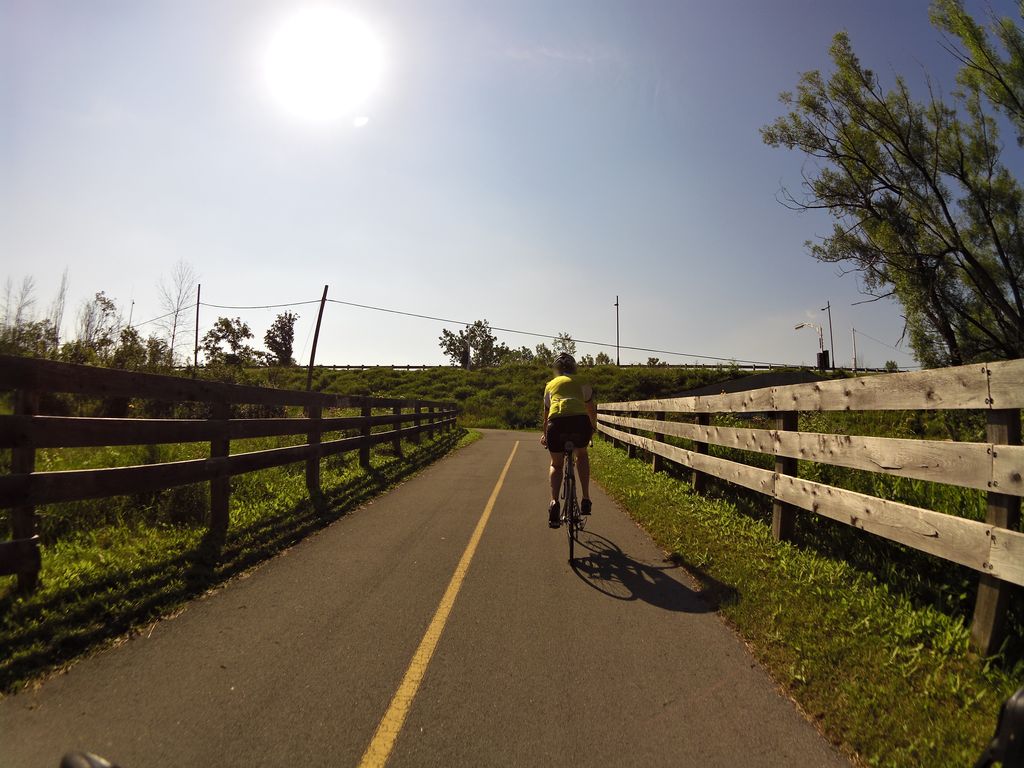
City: ottawa-gatineau